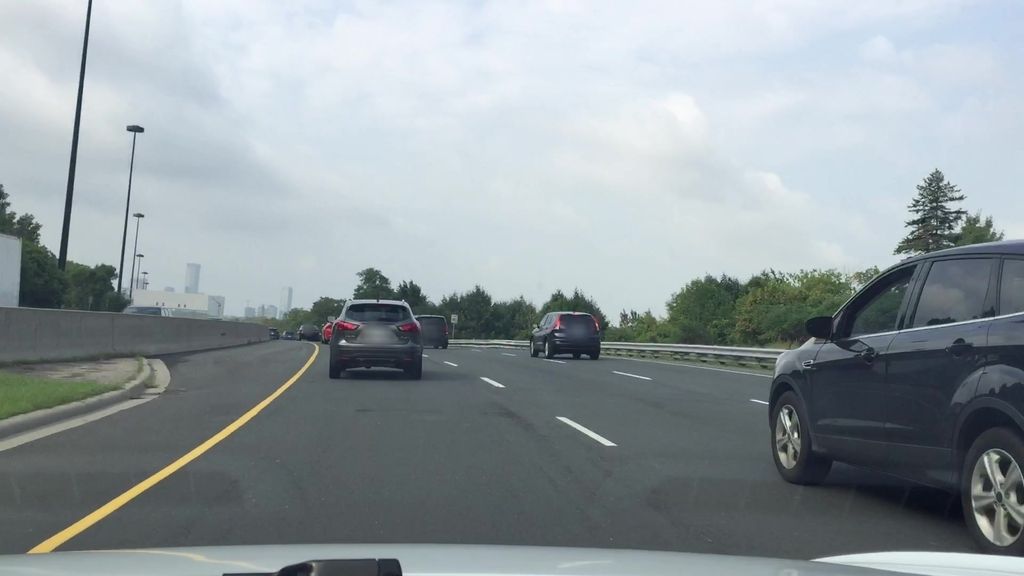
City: toronto